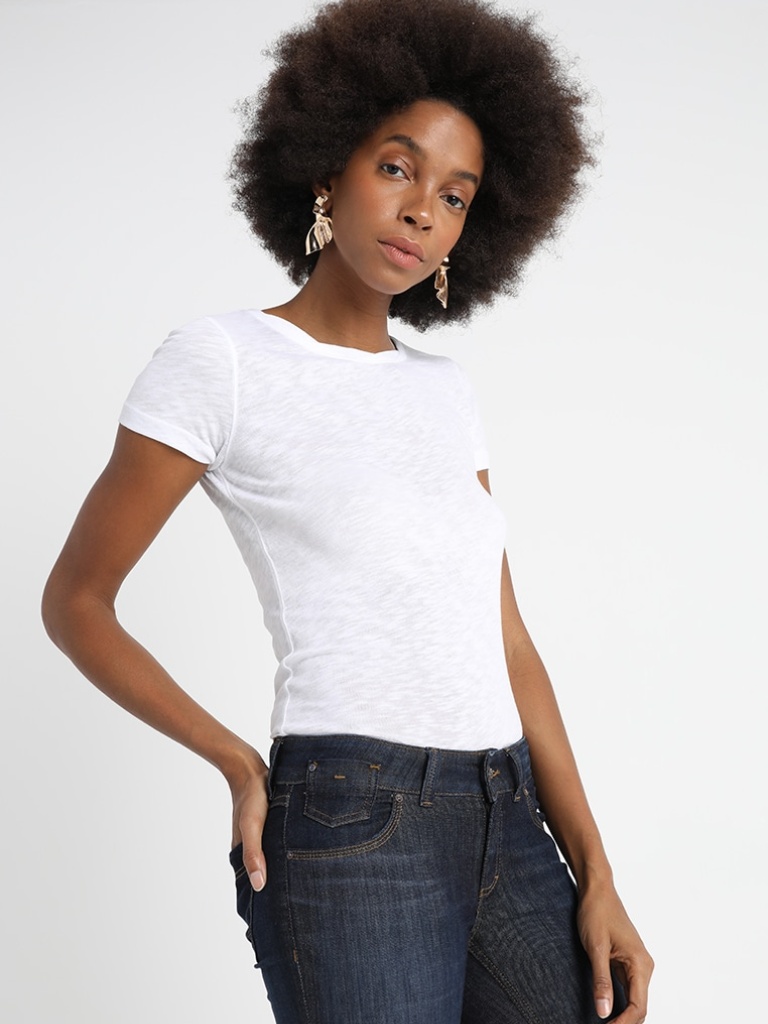
cotton tight short sleeve hip length Fully Tucked in crew t-shirt